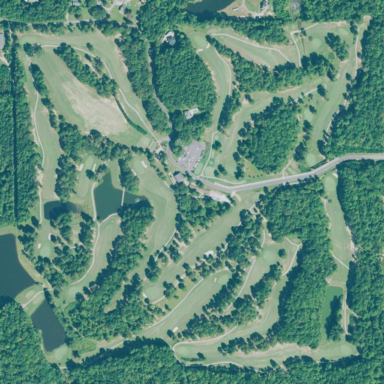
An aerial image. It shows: Golf course surrounded by greenery.